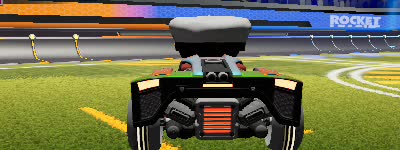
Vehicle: breakout